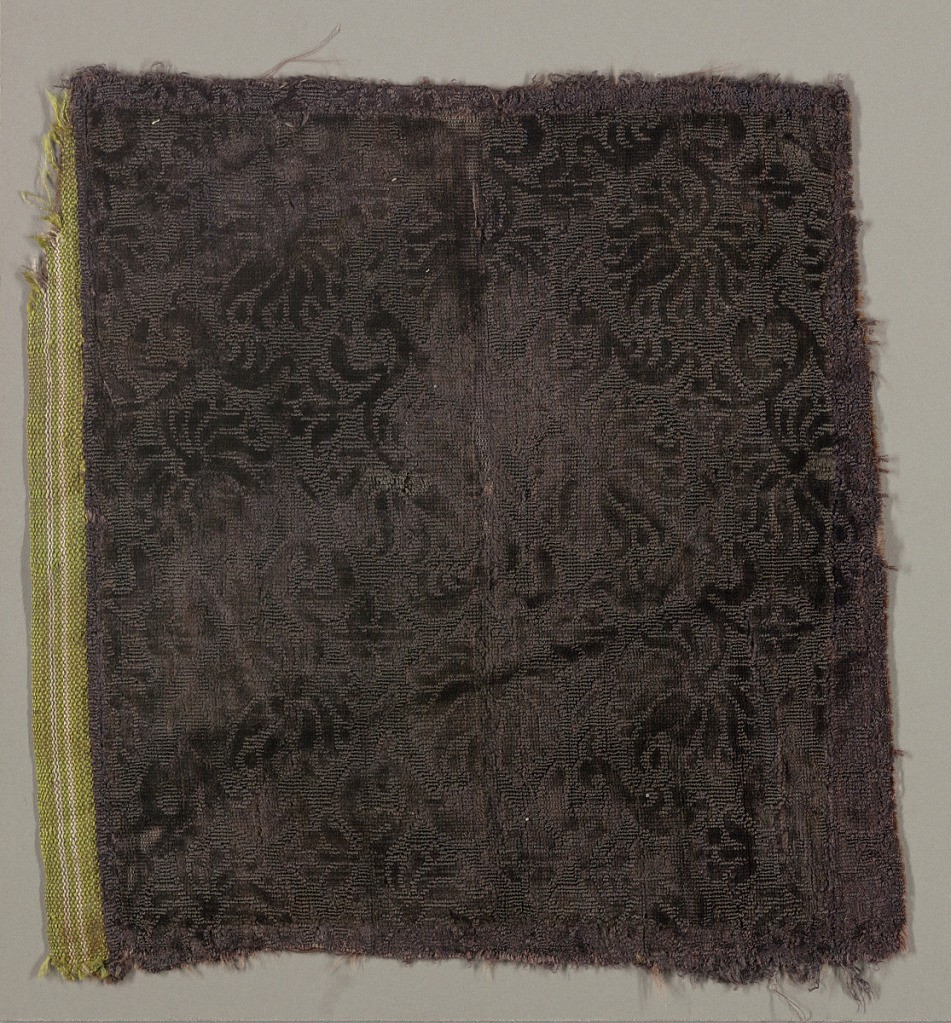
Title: Fragment
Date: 17th century
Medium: silk Technique: cut and uncut supplementary warp pile (velvet) in a woven foundation
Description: Dark purple fragment with cut and uncut pile in a design of stylized flower sprigs alternating facing left and right.